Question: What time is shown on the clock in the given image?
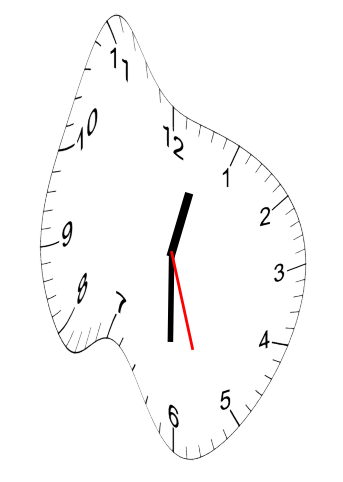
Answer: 12:30:27